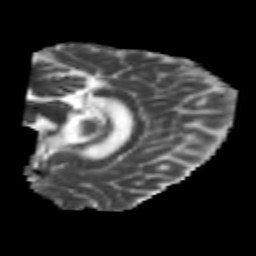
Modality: MD
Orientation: sagittal
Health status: healthy
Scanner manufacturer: philips
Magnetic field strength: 3 T
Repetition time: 6.964 s
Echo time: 0.092 s